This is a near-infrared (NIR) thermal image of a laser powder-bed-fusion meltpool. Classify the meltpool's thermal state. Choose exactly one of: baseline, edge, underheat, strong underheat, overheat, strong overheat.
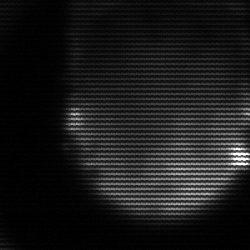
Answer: edge